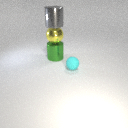
large gray metal cylinder above large yellow metal sphere